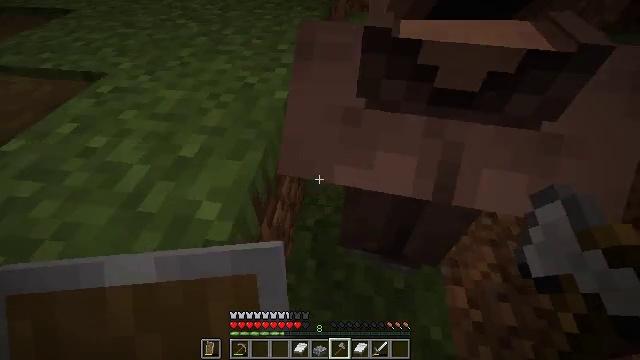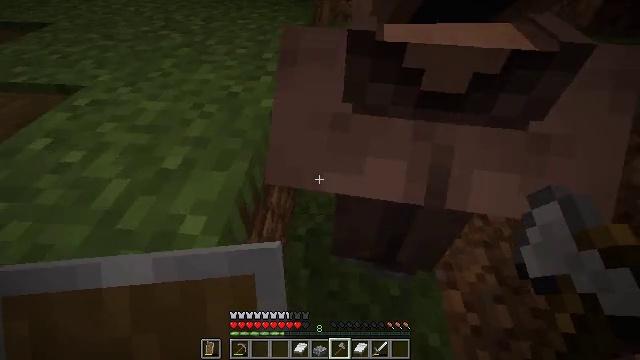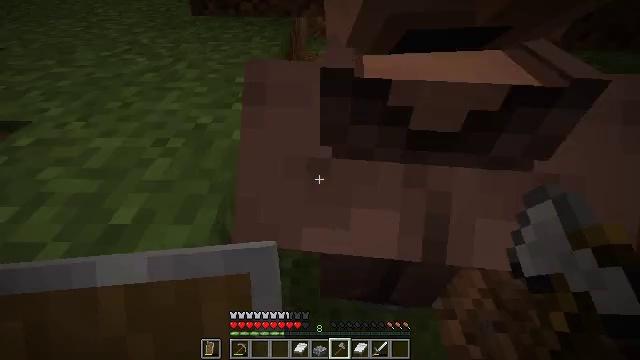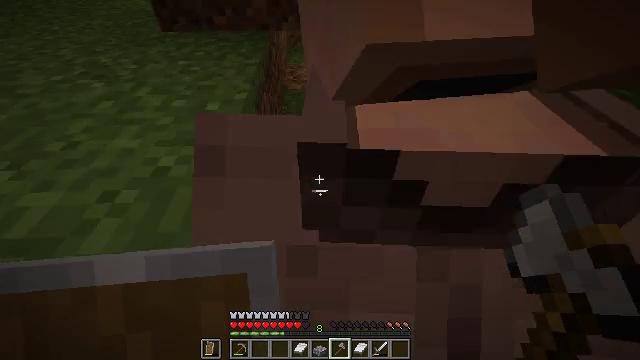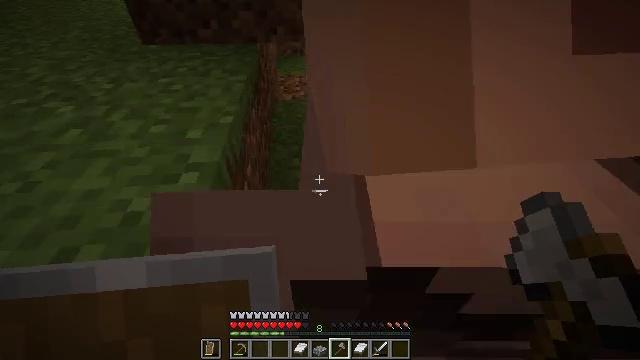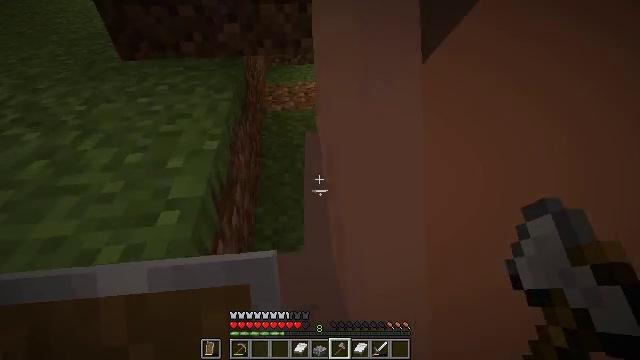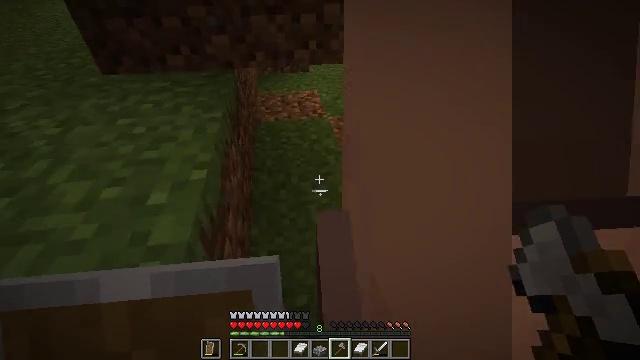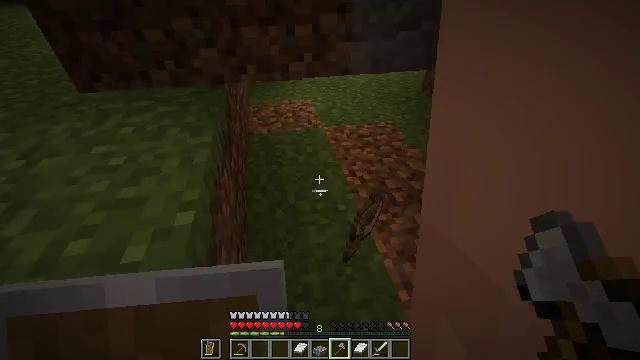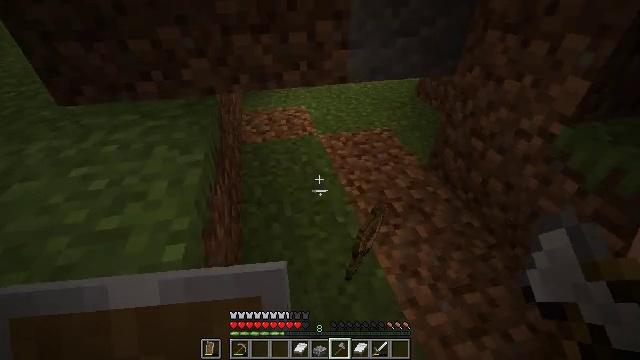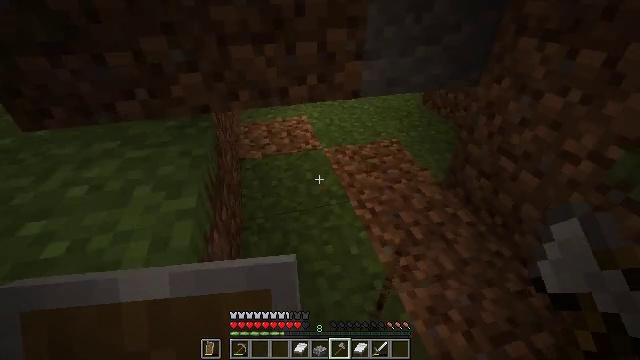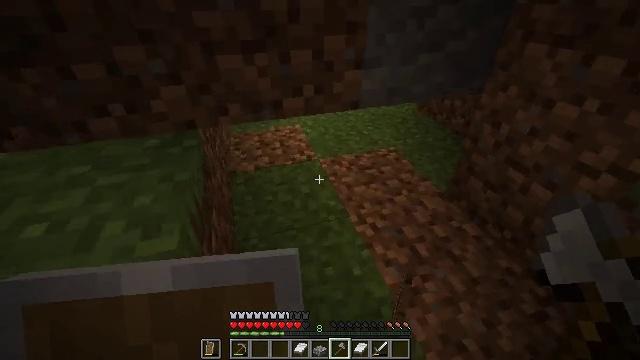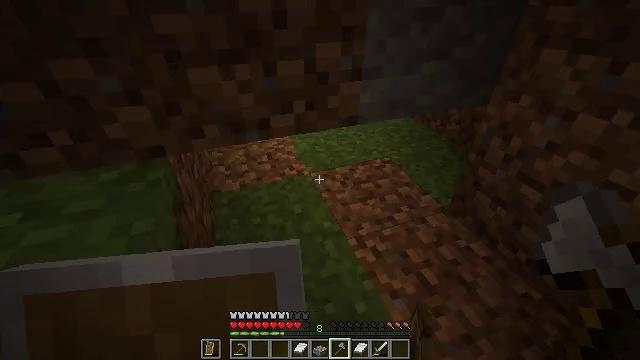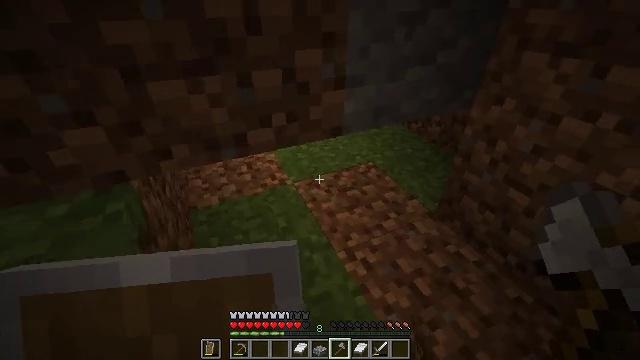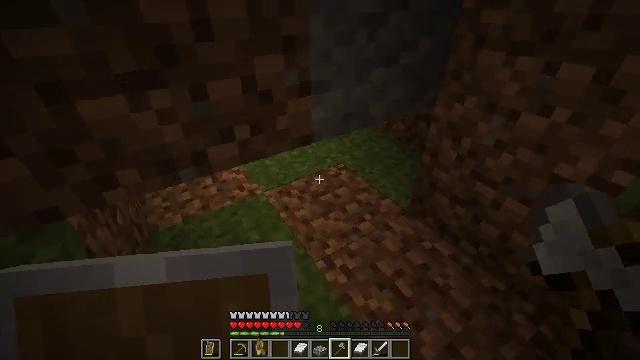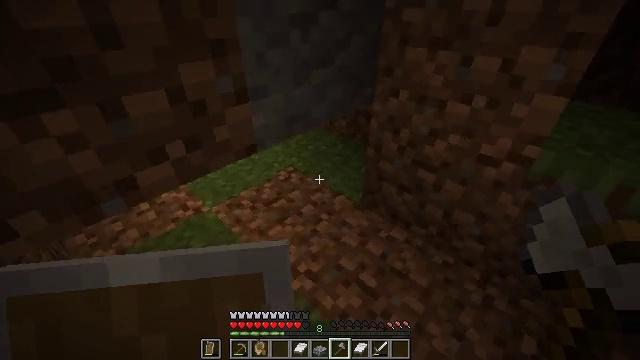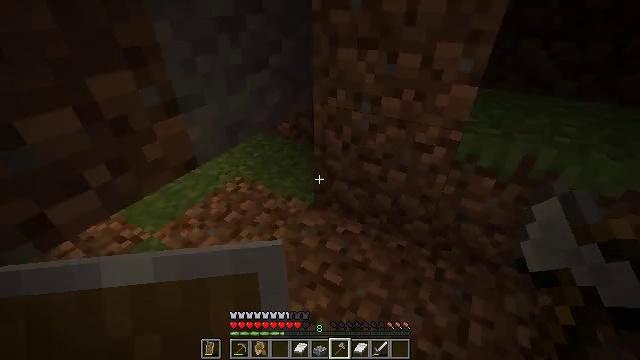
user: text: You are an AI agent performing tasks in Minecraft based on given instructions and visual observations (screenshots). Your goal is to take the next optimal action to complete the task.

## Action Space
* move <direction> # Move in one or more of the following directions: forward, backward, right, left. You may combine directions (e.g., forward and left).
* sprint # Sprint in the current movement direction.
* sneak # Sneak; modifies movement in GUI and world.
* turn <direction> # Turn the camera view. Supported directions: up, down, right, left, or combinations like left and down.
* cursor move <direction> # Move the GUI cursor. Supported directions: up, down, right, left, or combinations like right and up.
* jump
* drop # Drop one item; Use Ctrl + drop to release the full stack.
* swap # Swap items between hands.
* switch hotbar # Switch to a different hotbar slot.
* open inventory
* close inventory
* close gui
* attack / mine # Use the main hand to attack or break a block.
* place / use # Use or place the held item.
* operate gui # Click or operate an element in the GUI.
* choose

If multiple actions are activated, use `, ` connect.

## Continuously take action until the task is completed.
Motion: motion action
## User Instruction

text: Attack the bell to remove it.
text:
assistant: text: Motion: move forward and move left, turn right and up
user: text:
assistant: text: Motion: move forward, turn right and up
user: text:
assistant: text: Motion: move forward, turn right and up
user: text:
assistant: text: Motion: move forward, turn right
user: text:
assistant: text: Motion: move forward, turn right and up
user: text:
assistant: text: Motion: move forward, turn right
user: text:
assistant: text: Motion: move forward, turn right
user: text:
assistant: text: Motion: move forward, turn right
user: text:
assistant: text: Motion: move forward, turn right
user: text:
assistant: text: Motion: move forward, turn right
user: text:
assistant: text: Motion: move forward, turn right
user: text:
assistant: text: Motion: turn right
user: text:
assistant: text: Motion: turn right
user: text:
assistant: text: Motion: turn right
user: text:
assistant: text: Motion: turn right
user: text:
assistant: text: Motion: turn right and up
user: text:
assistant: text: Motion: turn right and up
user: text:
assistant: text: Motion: turn right and up
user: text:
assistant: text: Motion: turn right and up
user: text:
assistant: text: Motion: no_op
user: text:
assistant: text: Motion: no_op
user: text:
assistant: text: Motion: turn down
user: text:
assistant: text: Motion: turn down
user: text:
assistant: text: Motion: turn right and down
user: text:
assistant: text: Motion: turn right and up
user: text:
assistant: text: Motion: turn right and up
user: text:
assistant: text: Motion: turn right and up
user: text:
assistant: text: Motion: turn right
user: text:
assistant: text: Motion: move forward
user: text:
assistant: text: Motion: move forward and move right